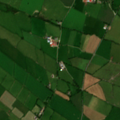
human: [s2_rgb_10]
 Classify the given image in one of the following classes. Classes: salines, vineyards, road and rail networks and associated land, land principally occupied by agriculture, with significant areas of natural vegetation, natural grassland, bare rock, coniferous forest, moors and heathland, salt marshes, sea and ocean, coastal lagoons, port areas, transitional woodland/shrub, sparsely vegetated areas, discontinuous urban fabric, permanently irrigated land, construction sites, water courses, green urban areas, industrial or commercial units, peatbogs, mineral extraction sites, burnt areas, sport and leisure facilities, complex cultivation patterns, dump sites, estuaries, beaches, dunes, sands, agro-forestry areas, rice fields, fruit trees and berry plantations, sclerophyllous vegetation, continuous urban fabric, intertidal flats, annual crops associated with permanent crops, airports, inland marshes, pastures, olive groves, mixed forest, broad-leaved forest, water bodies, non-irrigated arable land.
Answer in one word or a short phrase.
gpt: pastures, moors and heathland